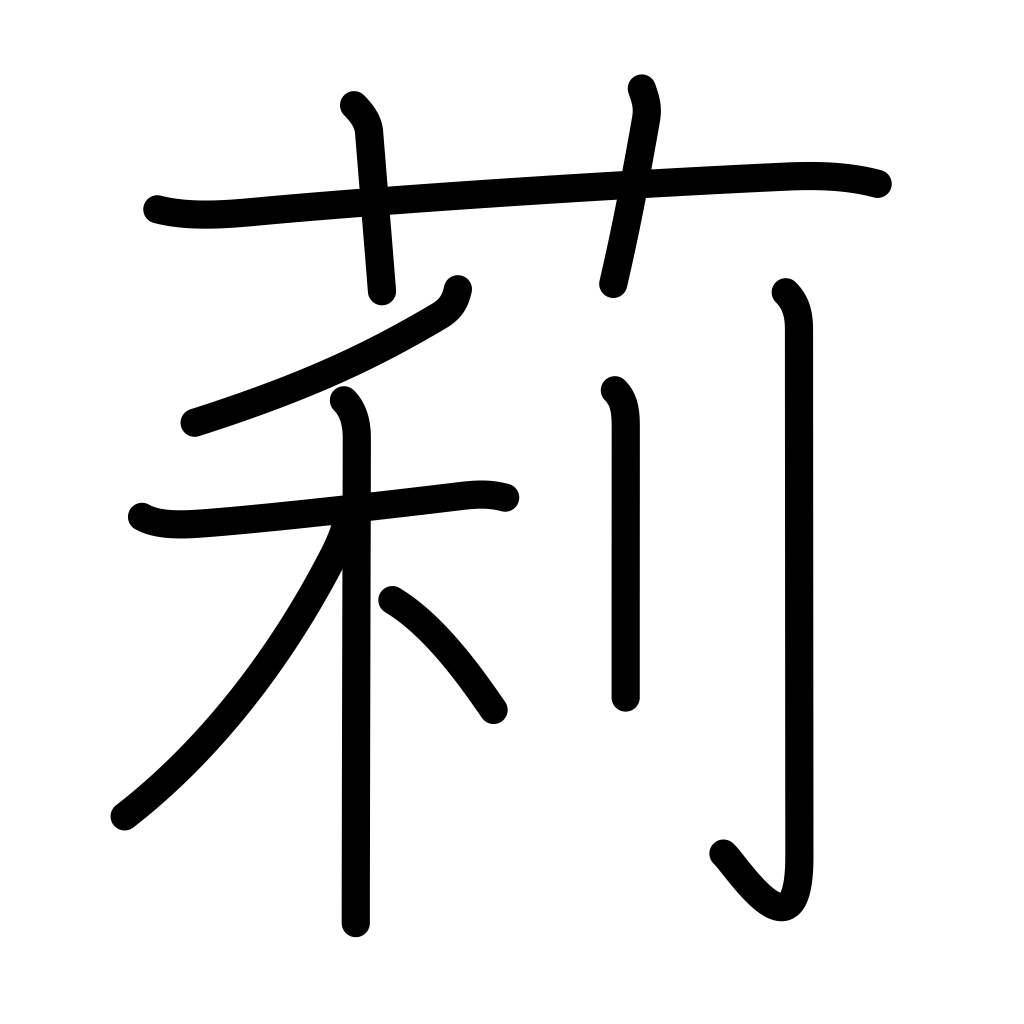
Meaning: jasmine